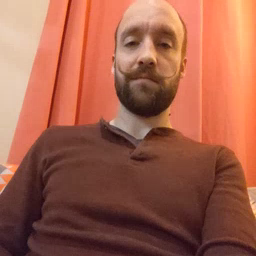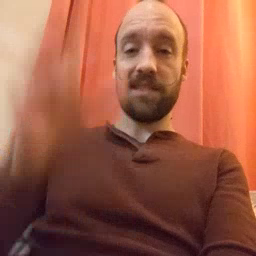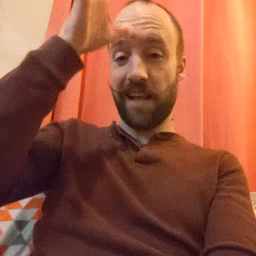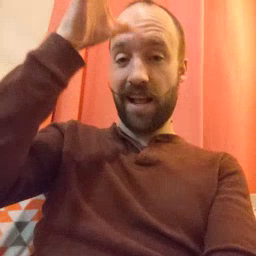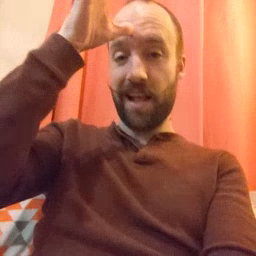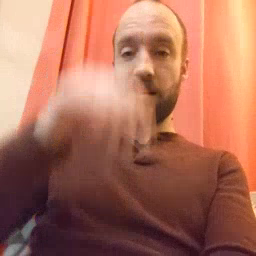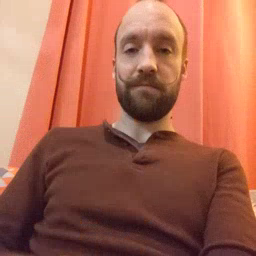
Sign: dad